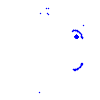
Particle: proton